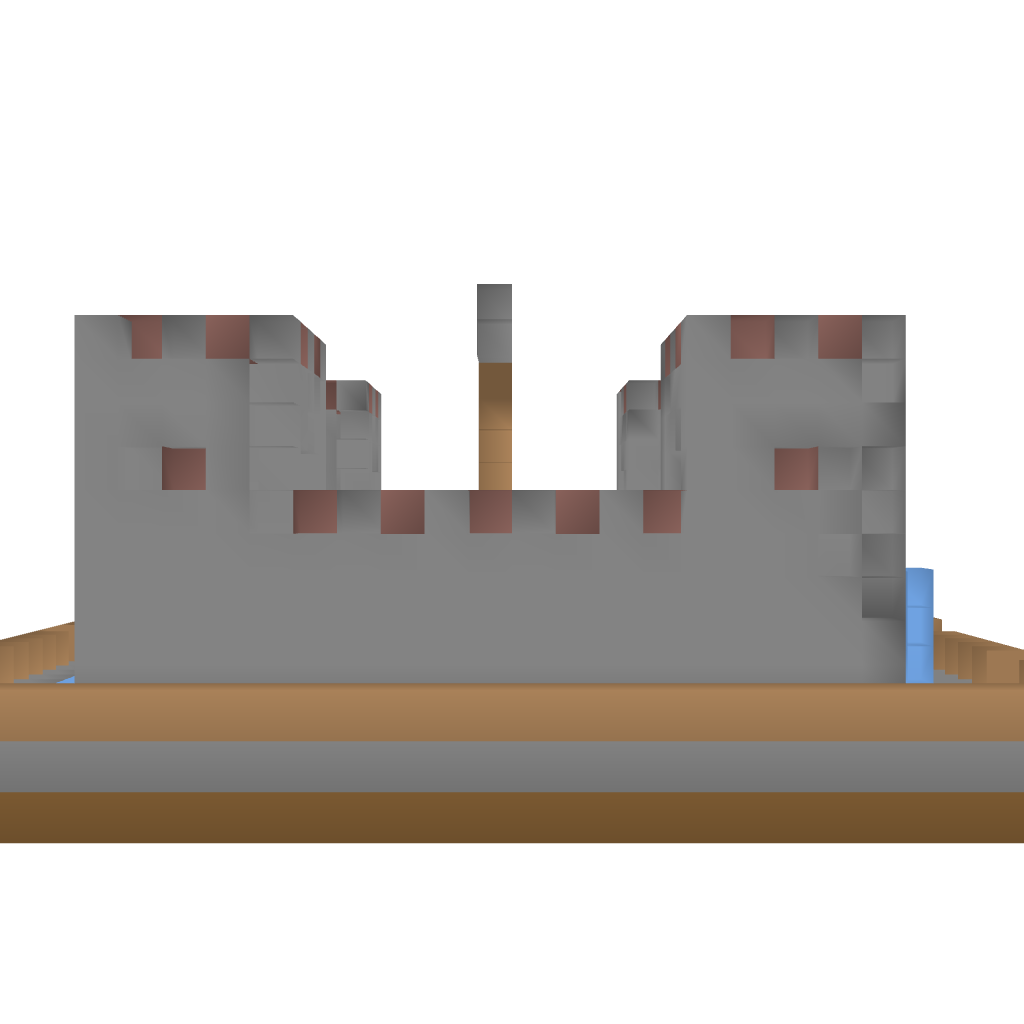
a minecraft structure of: Small Medieval Castle good quality